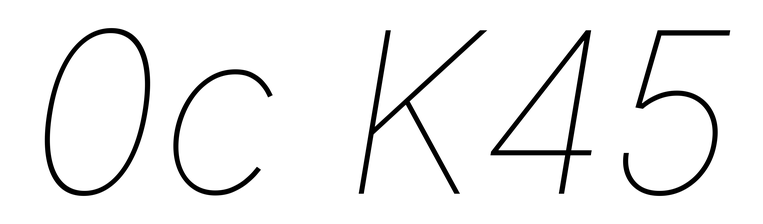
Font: Inter-Italic_Thin_Italic